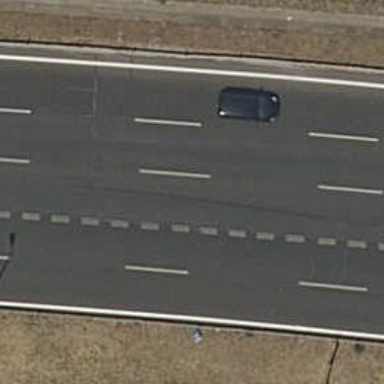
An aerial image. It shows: Asphalt motorway.